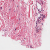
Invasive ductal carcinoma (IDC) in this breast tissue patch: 0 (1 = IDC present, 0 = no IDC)